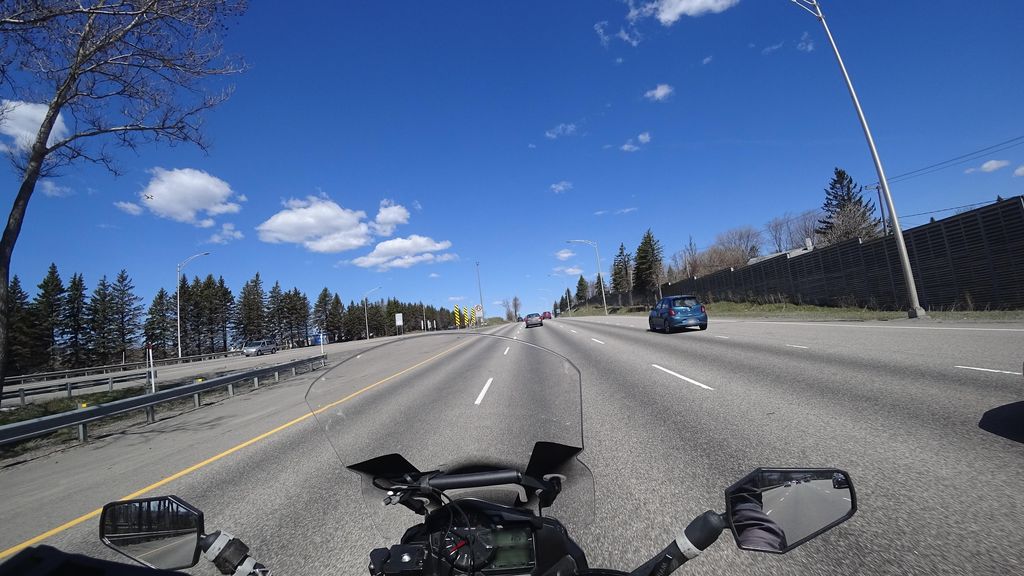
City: quebec_city